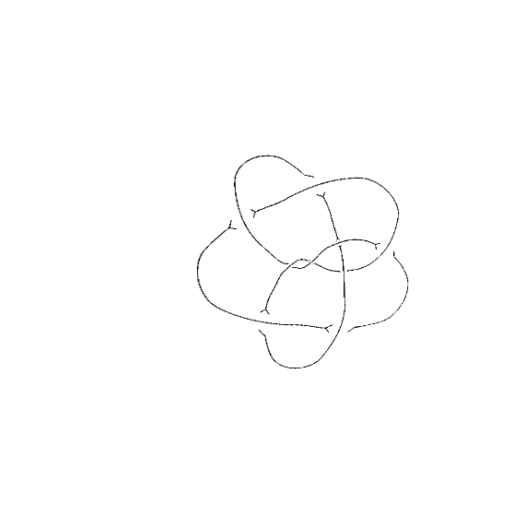
Crossing number: 9